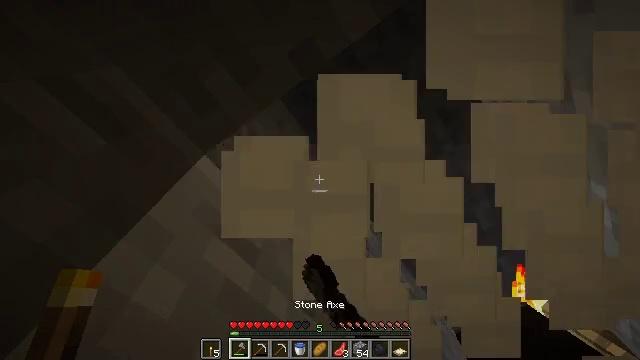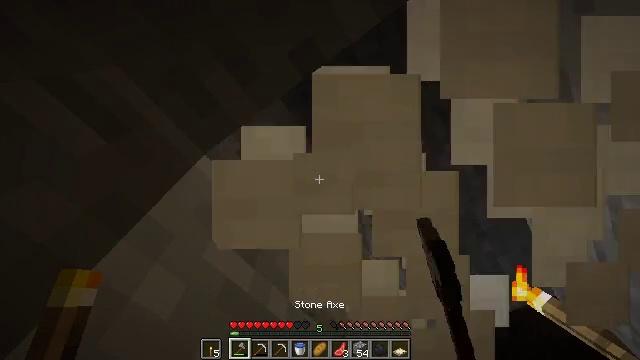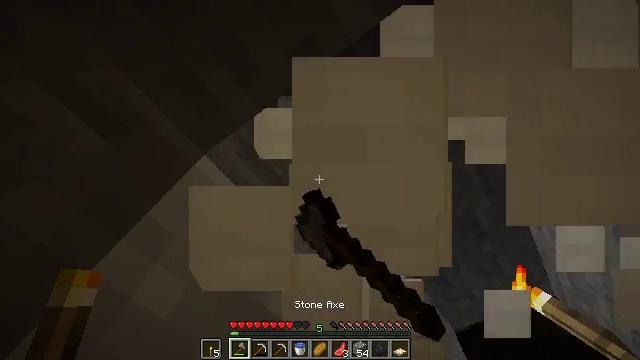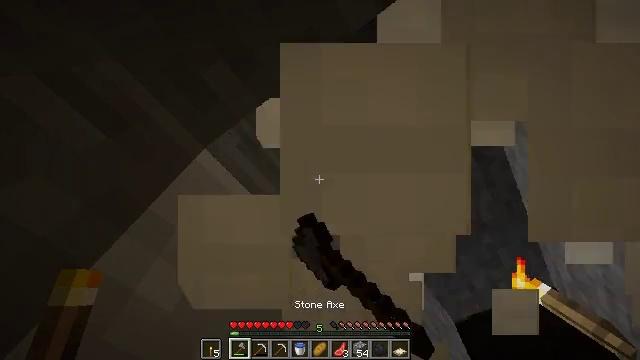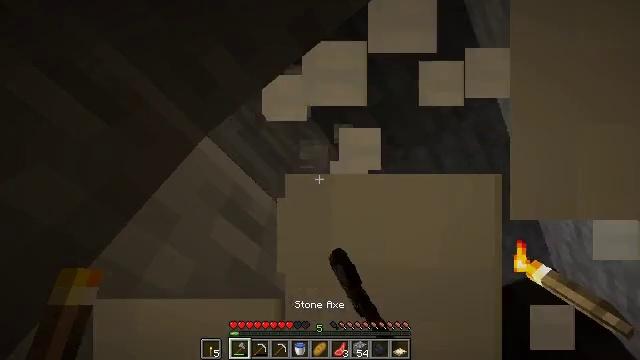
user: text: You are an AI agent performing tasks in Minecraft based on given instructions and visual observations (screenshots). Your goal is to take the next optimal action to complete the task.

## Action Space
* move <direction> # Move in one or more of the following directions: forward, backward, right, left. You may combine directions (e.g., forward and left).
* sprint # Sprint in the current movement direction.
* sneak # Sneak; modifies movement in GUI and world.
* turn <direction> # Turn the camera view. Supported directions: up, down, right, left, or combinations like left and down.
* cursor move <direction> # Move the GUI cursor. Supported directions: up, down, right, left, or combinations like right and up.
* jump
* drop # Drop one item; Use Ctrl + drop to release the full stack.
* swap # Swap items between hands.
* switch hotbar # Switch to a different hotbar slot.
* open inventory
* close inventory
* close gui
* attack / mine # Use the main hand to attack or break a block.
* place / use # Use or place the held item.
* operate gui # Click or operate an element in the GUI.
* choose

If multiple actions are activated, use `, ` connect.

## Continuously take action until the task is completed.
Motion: motion action
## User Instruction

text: Retrieve the birch trapdoor by mining it.
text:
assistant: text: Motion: attack / mine
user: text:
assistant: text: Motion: attack / mine
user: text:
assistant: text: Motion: turn down, attack / mine
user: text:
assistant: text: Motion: turn down, attack / mine
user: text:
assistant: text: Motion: turn down, attack / mine